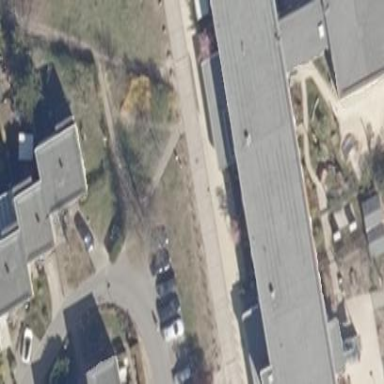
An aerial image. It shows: Kindergarten building.